Question: I'm having an issue in display of vector symbols in Chrome. Its displayed as small boxes instead of the vector symbol. How can I solve it?

Following is the latex code for that.
'''
If \(ec{a}=2ec{i}-7ec{j}+ec{k}\) and \(ec{b}=ec{i}+3ec{j}-5ec{k}\) and \(ec{a}.mec{b}=120\), then the value of m is equal to:
'''
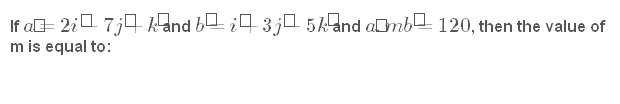
Answer: Chrome on Windows has problems accessing a few of the characters in the MathJax fonts (see <URL>. The over arrow is one of them. Historically, Chrome has had trouble with various individual characters for no reason that I could determine, and different ones for different versions of Chrome.